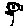
Label: flower